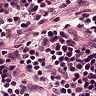
Metastatic tissue present: no